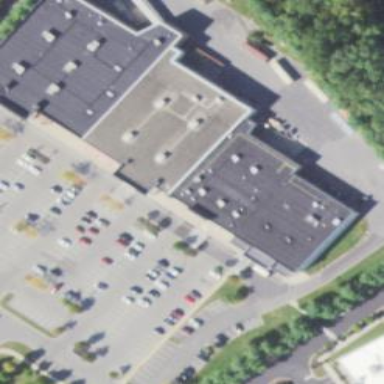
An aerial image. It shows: Flat roof retail building.